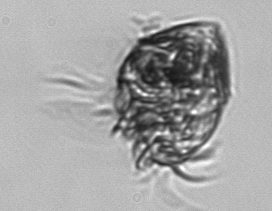
Label: Strombidium_morphotype1